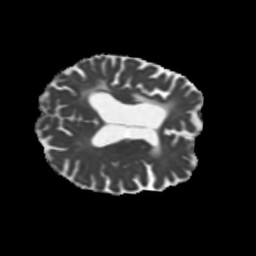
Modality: MD
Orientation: axial
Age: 63
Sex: female
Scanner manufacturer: siemens
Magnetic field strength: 3 T
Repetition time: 5.25 s
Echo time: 0.08 s